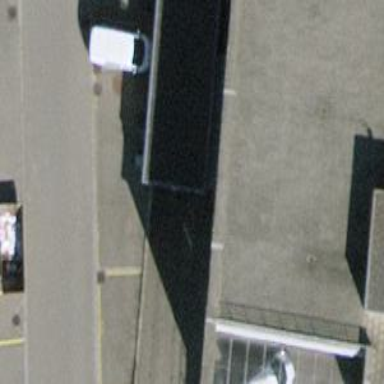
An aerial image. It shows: Parking entrance.